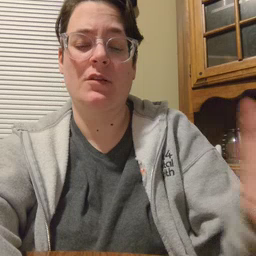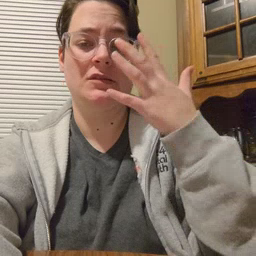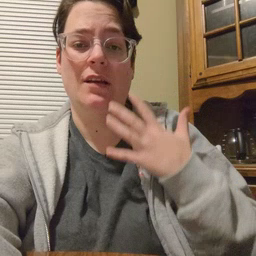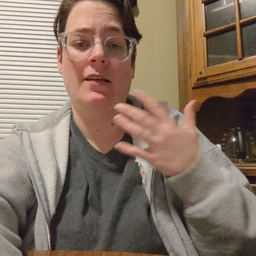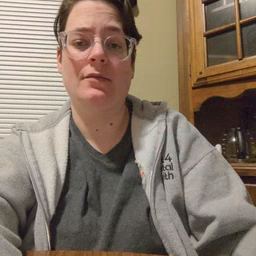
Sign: sad